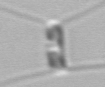
Label: Chaetoceros_similis